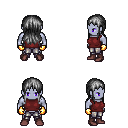
a pixel art fantasy rpg character, male body template, dark elf, purple skin, maroon sleeveless shirt, metal pants, gray unkempt hairstyle, gold gloves, maroon shoes, four views (front, back, left, right), 2x2 character sprite sheet, small pixel art, hard edges, no anti-aliasing